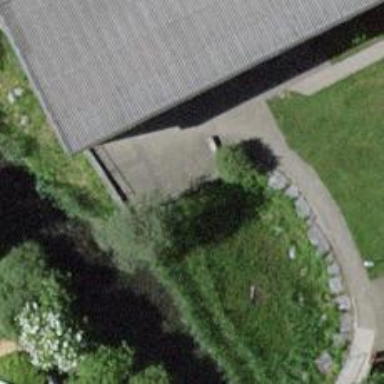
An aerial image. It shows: Retaining wall.